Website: lowes
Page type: account-selection
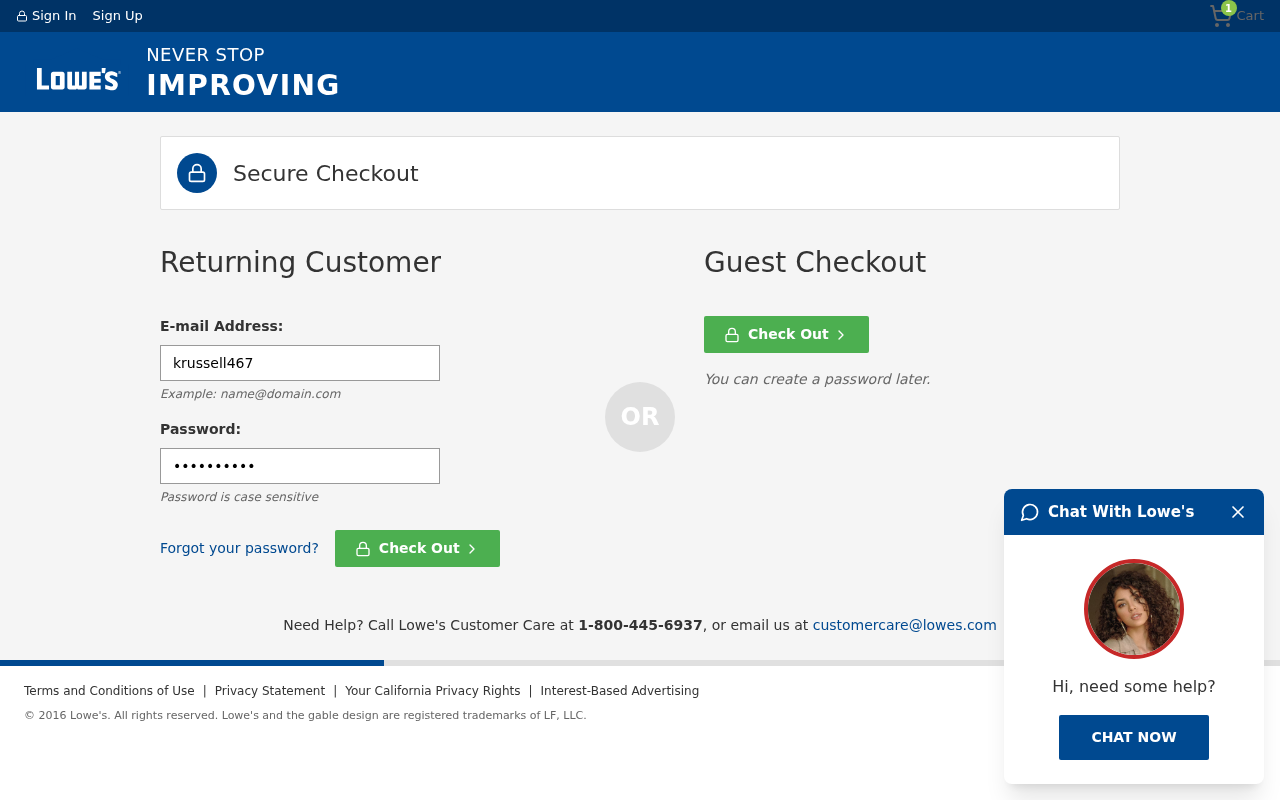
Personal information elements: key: PII_LOGIN_USERNAME
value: krussell467
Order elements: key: ORDER_NUM_ITEMS
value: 1